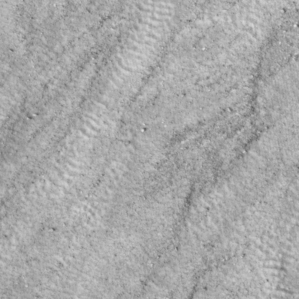
Label: non_frost